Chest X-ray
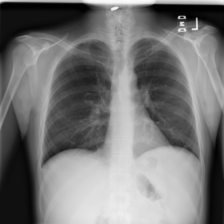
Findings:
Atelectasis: negative
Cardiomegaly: negative
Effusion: negative
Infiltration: negative
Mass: negative
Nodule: negative
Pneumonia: positive
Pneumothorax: negative
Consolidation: negative
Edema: negative
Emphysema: negative
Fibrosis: negative
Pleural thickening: negative
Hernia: negative